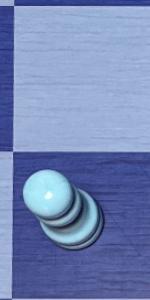
Label: Pawn_White